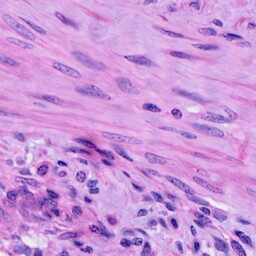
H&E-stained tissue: Cervix